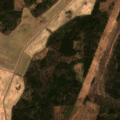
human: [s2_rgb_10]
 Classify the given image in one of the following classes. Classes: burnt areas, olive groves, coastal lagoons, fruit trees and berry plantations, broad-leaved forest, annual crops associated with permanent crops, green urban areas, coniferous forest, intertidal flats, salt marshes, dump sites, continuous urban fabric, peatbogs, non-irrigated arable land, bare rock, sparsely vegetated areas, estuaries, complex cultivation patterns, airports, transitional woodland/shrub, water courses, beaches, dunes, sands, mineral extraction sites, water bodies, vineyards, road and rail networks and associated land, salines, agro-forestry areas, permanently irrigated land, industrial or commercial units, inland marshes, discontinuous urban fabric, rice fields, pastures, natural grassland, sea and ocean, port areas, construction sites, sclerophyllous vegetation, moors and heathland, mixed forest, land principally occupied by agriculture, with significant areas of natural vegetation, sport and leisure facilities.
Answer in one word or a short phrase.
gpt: non-irrigated arable land, pastures, coniferous forest, transitional woodland/shrub